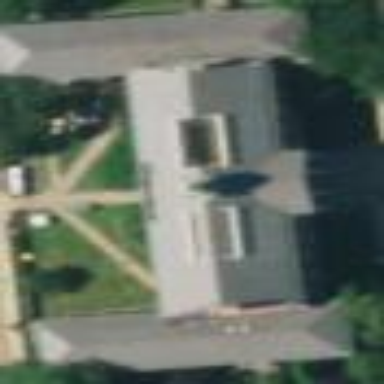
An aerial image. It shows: View of university building.